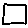
Label: square